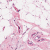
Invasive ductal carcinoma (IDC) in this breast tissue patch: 0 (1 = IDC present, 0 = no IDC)